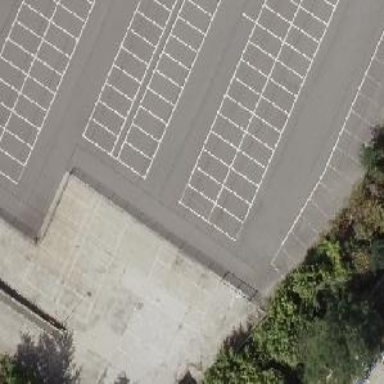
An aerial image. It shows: Road serving as parking aisle.